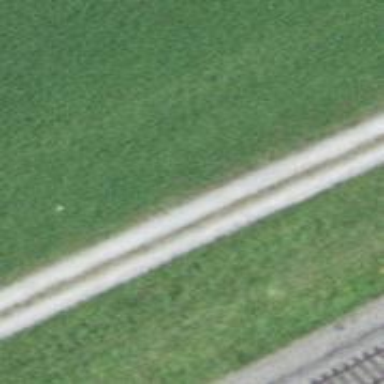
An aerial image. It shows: Track road with grade3 tracktype.